Aerial crown-view tile of a tropical tree (Barro Colorado Island, Panama), acquired 20241014:
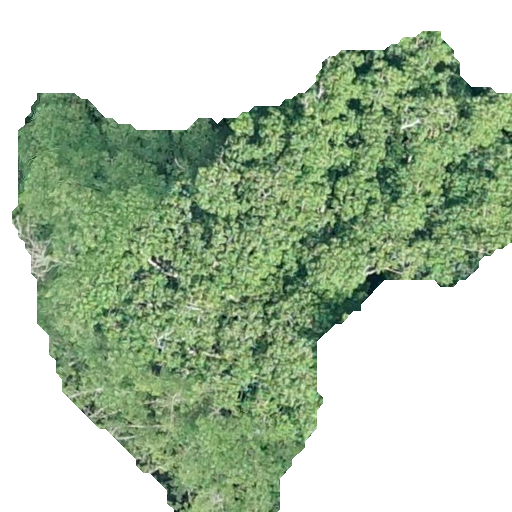
Species: Hura crepitans
GBIF accepted scientific name: Hura crepitans
Crown area: 232.969 m²